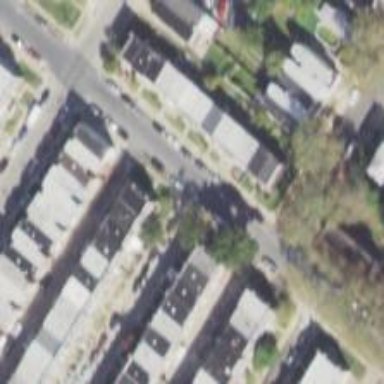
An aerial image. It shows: Alley classified as service road.